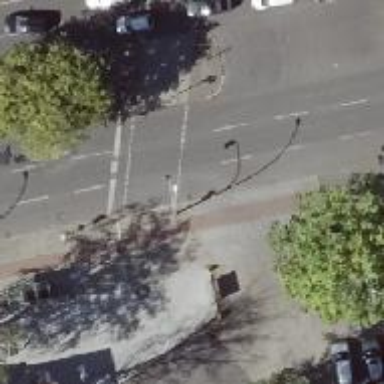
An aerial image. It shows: Footway crossing with traffic signals and central island.